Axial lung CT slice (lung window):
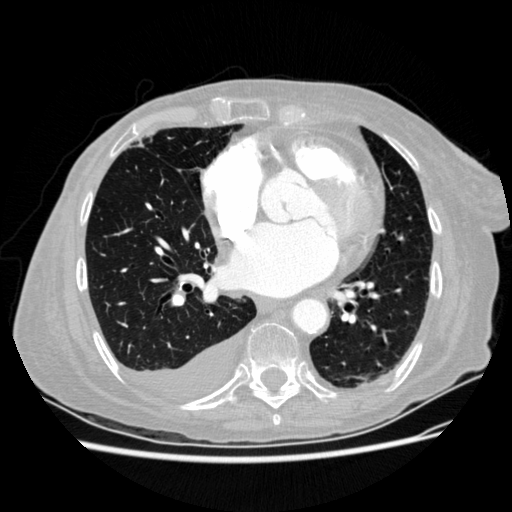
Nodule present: no